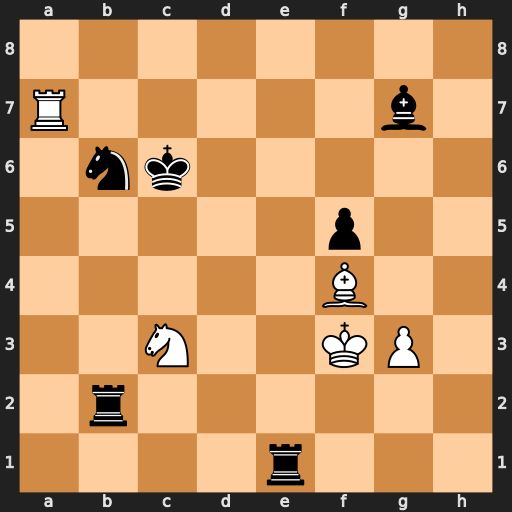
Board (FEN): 8/R5b1/1nk5/5p2/5B2/2N2KP1/1r6/4r3
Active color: w
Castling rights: -
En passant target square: -
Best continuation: Rc7#